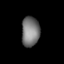
Tissue: lung
Cell type: Epithelial cells
Senescence score: 0.2197
Nuclear area (px): 525
Mean DAPI intensity: 119.07